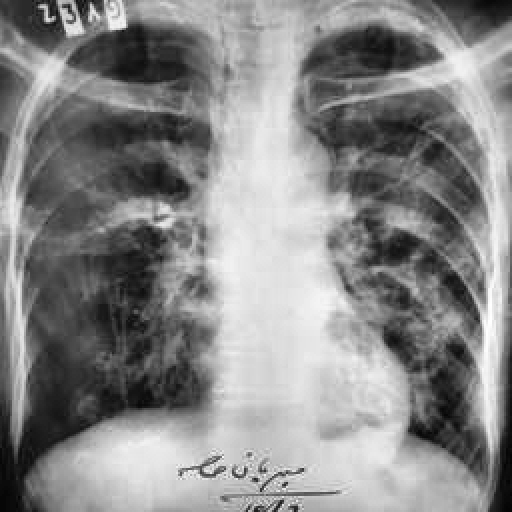
Finding: TUBERCULOSIS